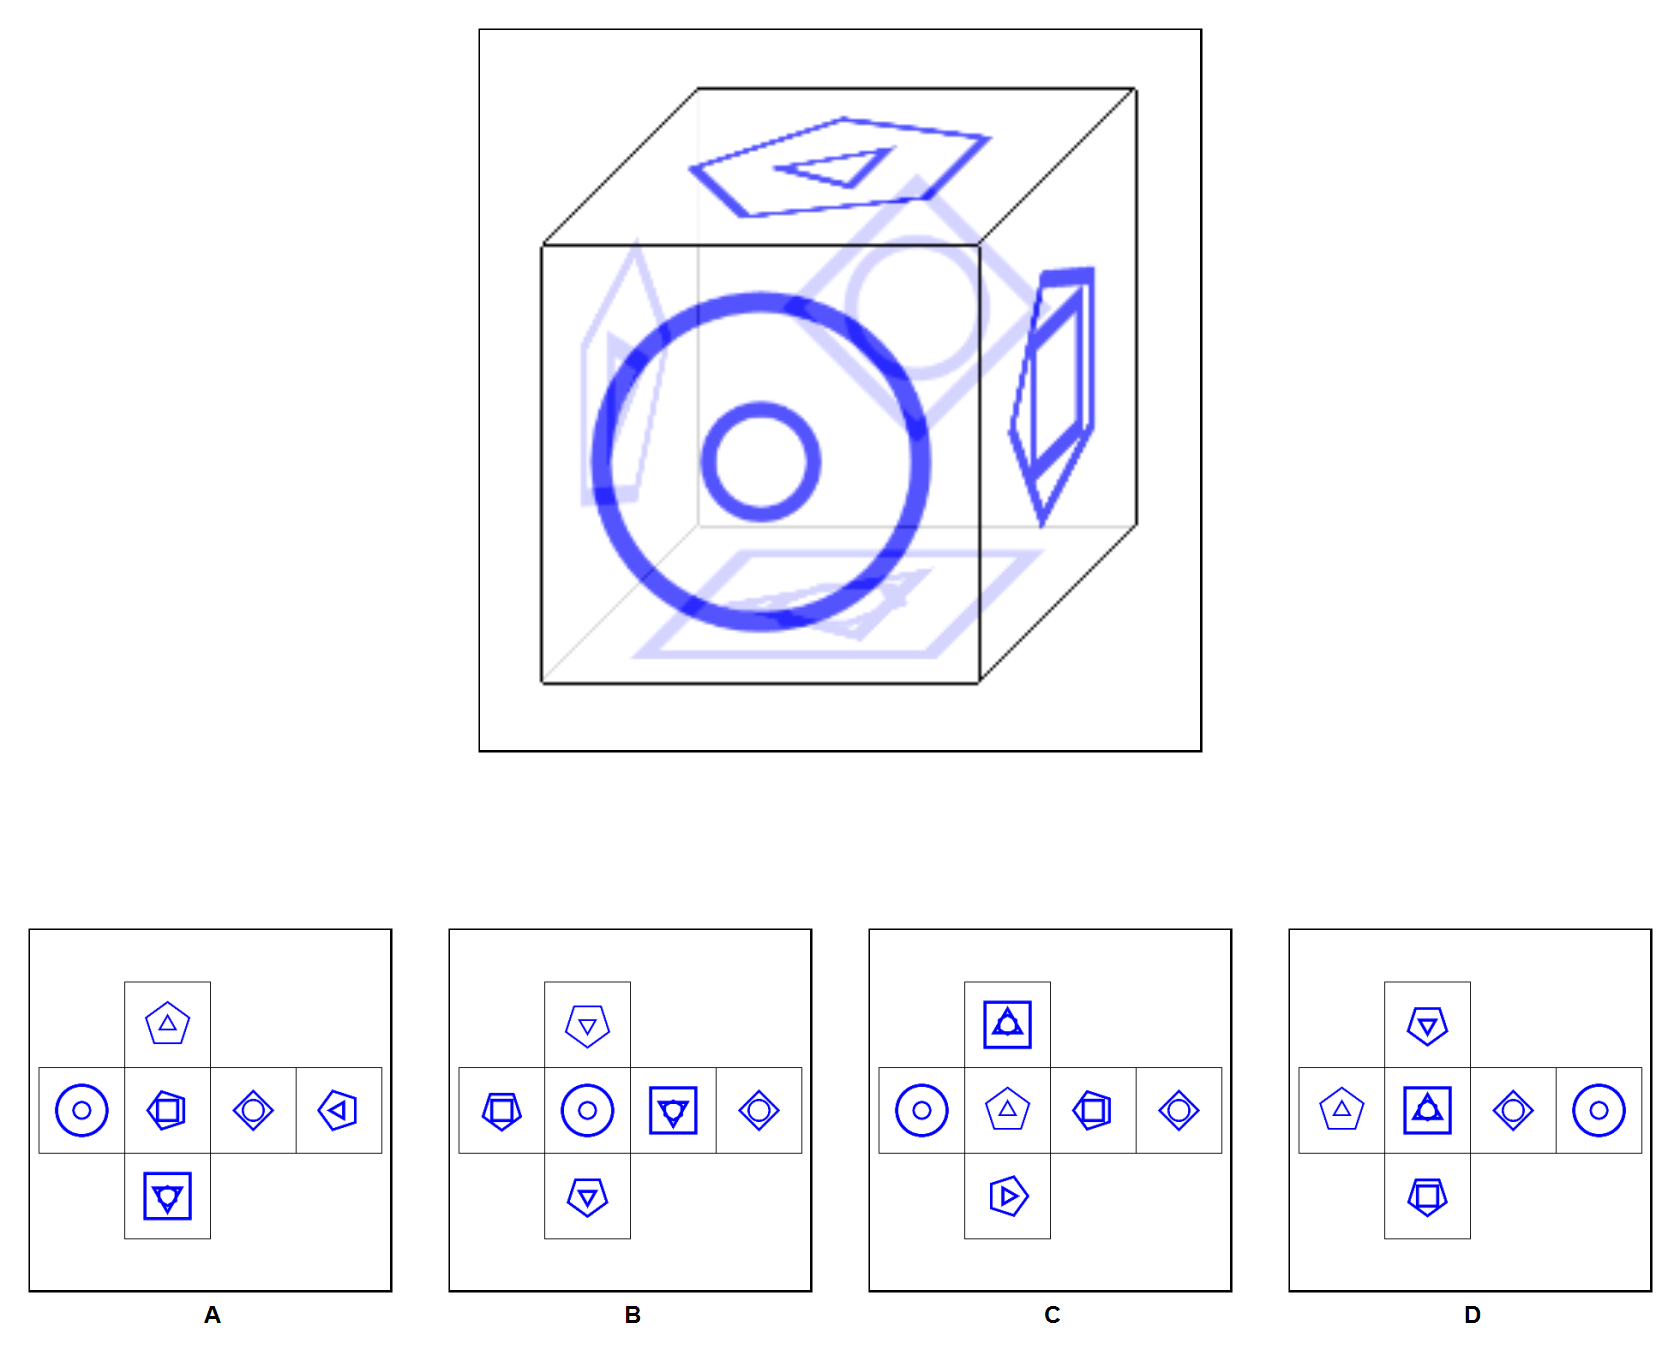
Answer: A